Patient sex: M
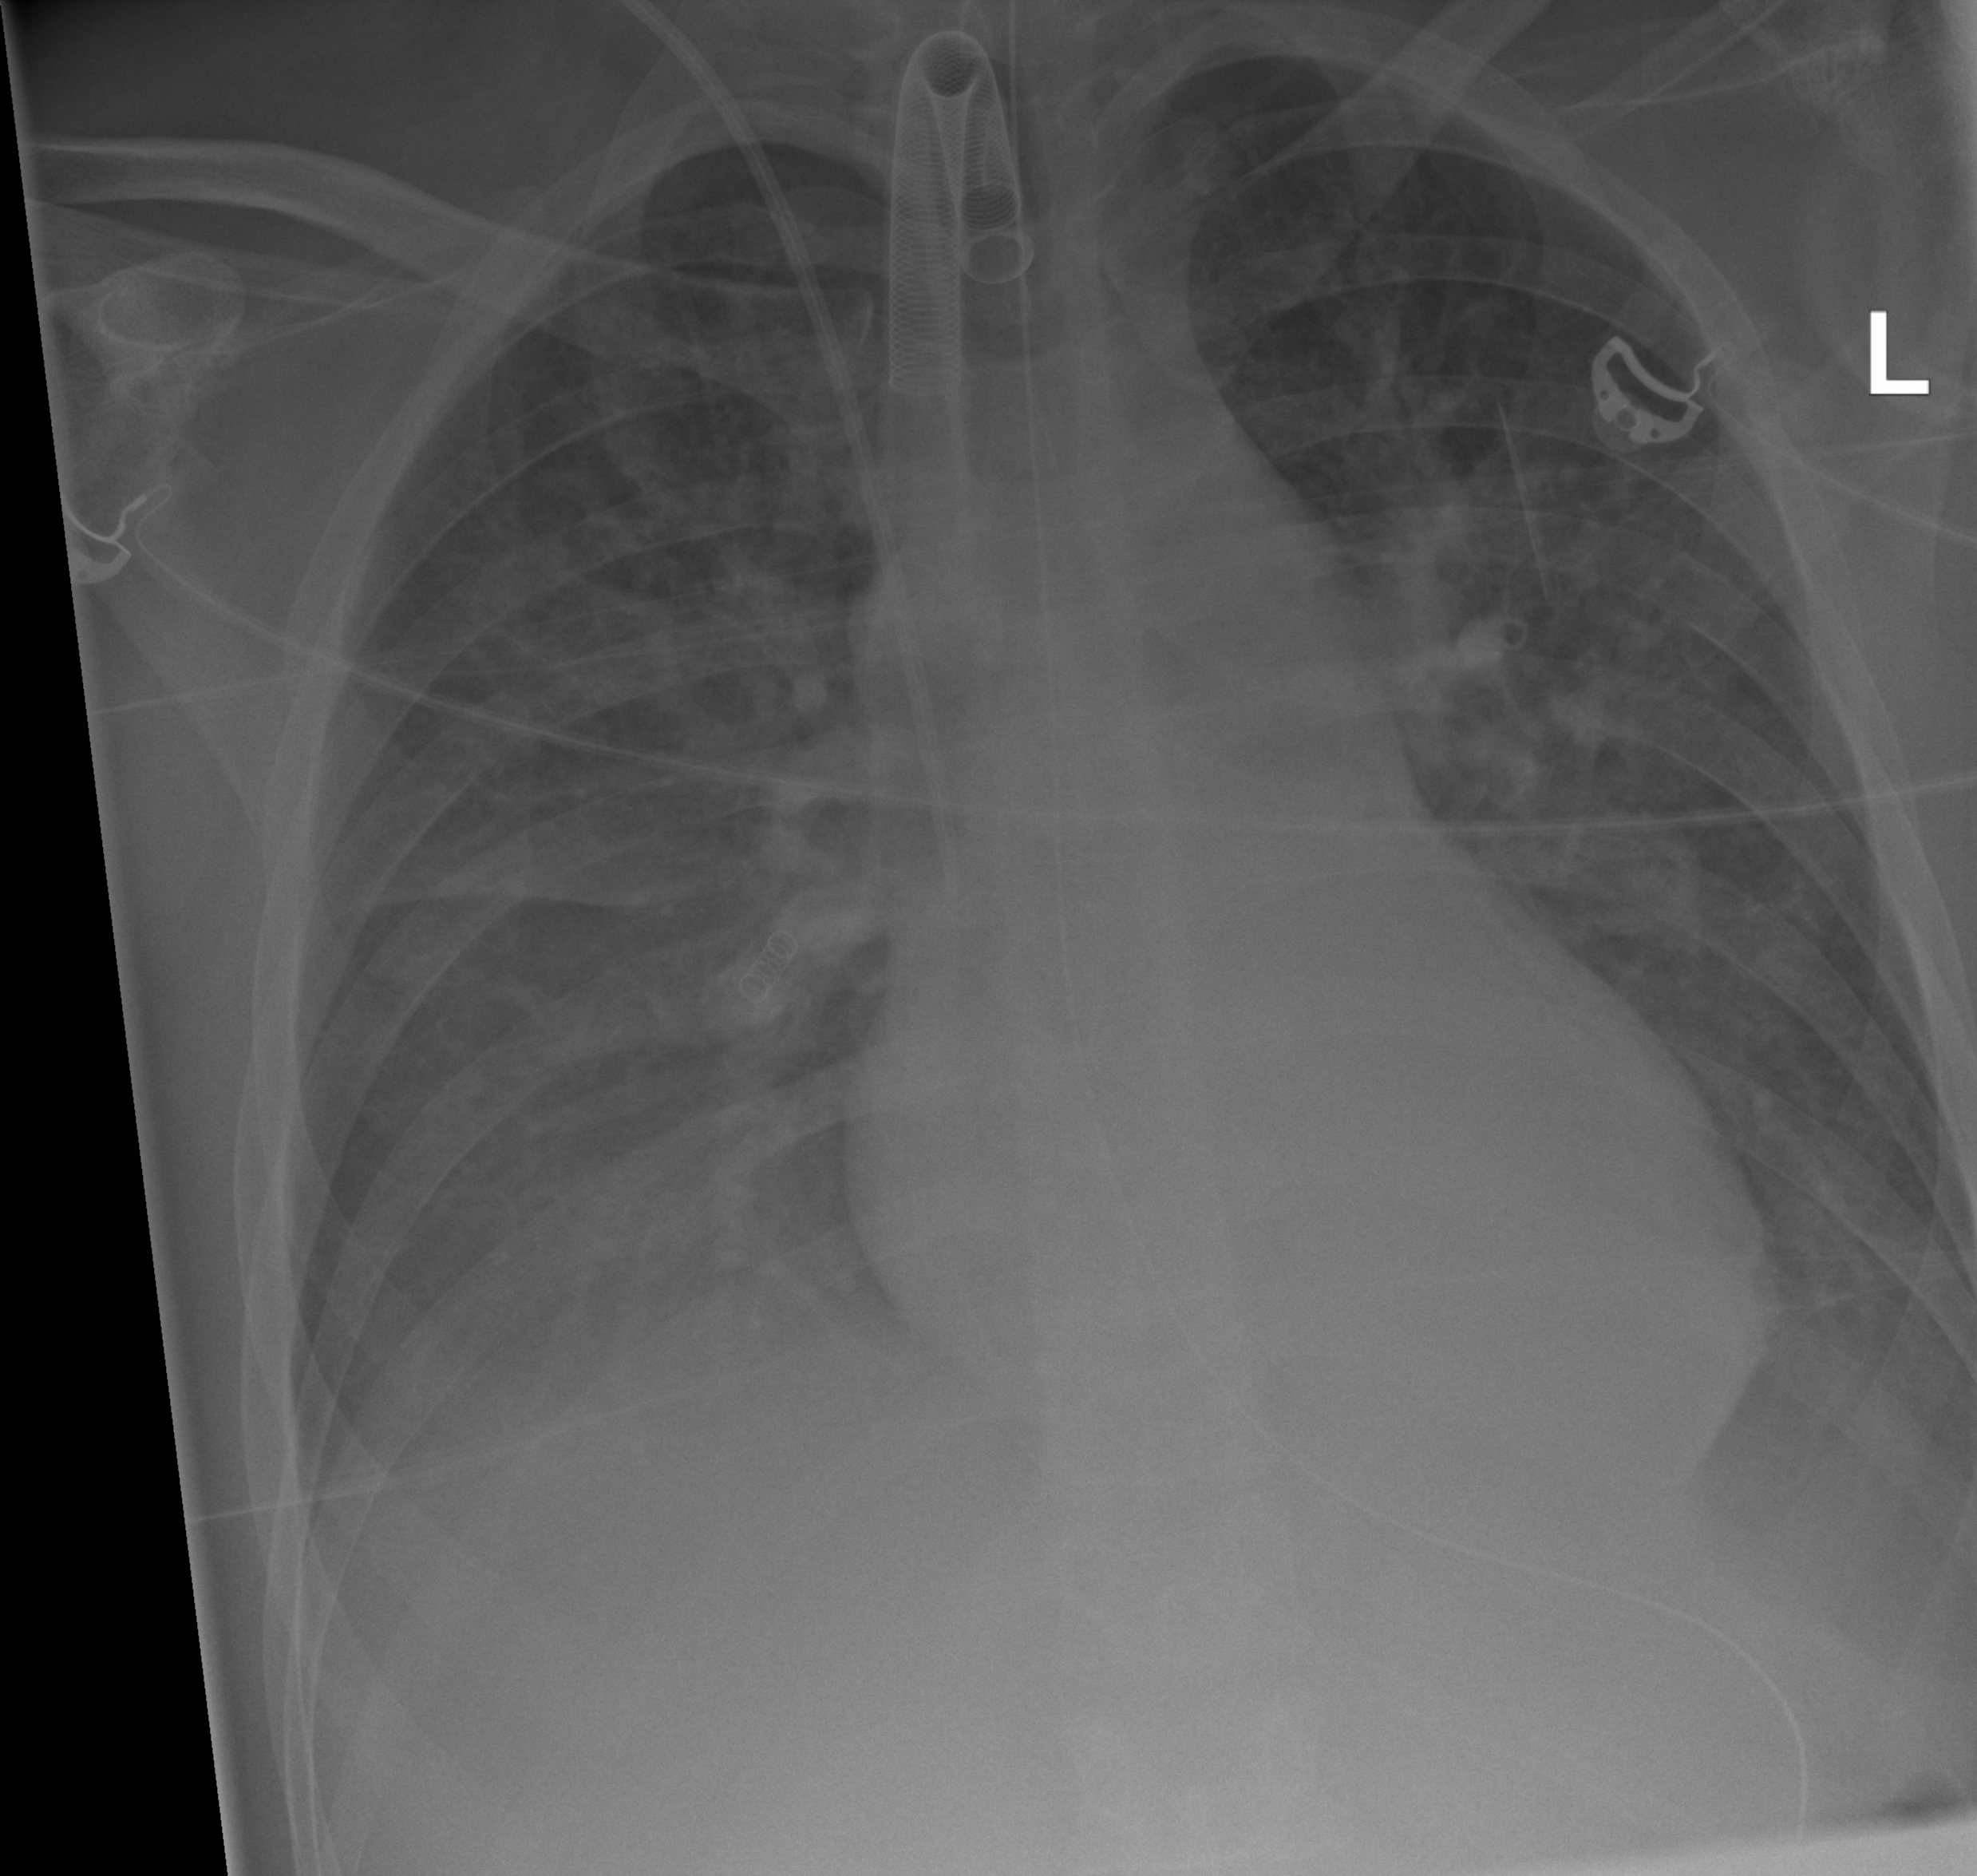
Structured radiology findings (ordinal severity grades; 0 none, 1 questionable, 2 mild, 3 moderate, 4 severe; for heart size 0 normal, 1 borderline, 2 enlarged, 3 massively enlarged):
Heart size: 1
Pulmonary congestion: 1
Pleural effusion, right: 2
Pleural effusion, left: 2
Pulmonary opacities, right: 2
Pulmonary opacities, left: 2
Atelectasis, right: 2
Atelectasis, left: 2